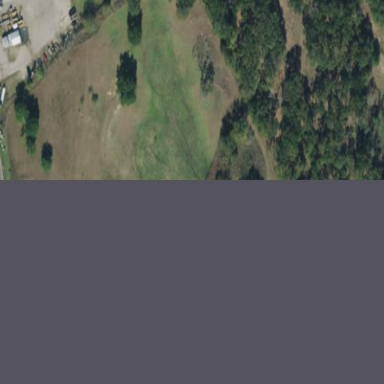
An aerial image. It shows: Grassy area designated as driving range for golf.